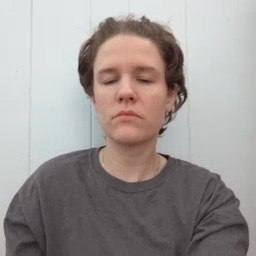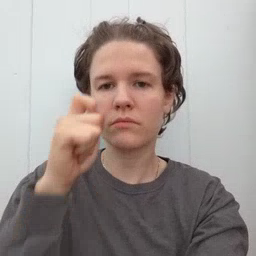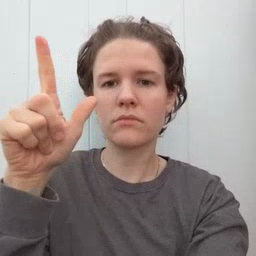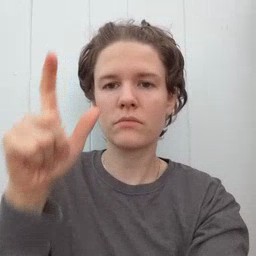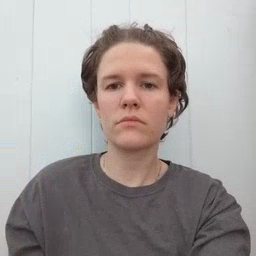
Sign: awake